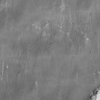
Atmospheric dust classification: not_dusty